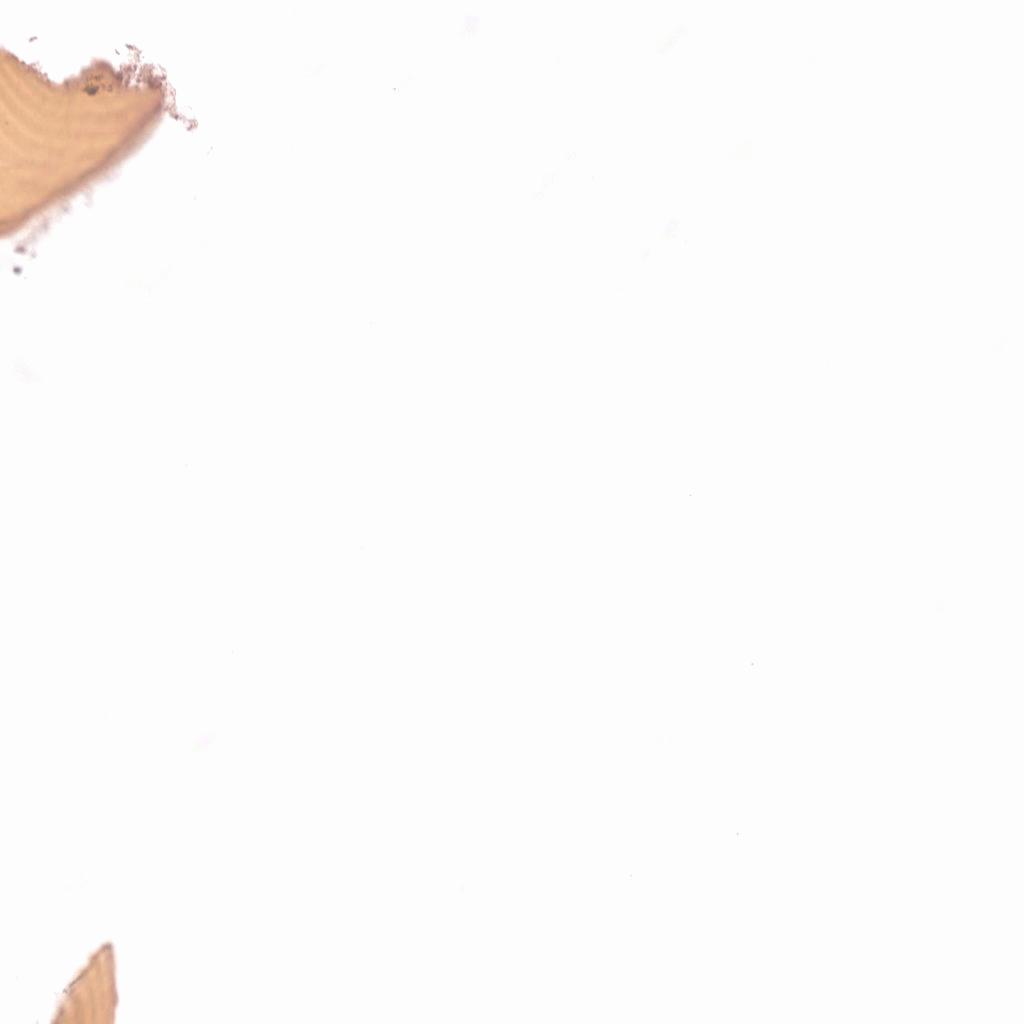
Label: Non-Tumor